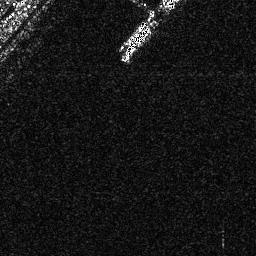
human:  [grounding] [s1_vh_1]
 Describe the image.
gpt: In the satellite image, there is  <ref>1 medium ship </ref> <box>[[46, 8, 58, 24, 0]]</box> located at top.